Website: slack
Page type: payment
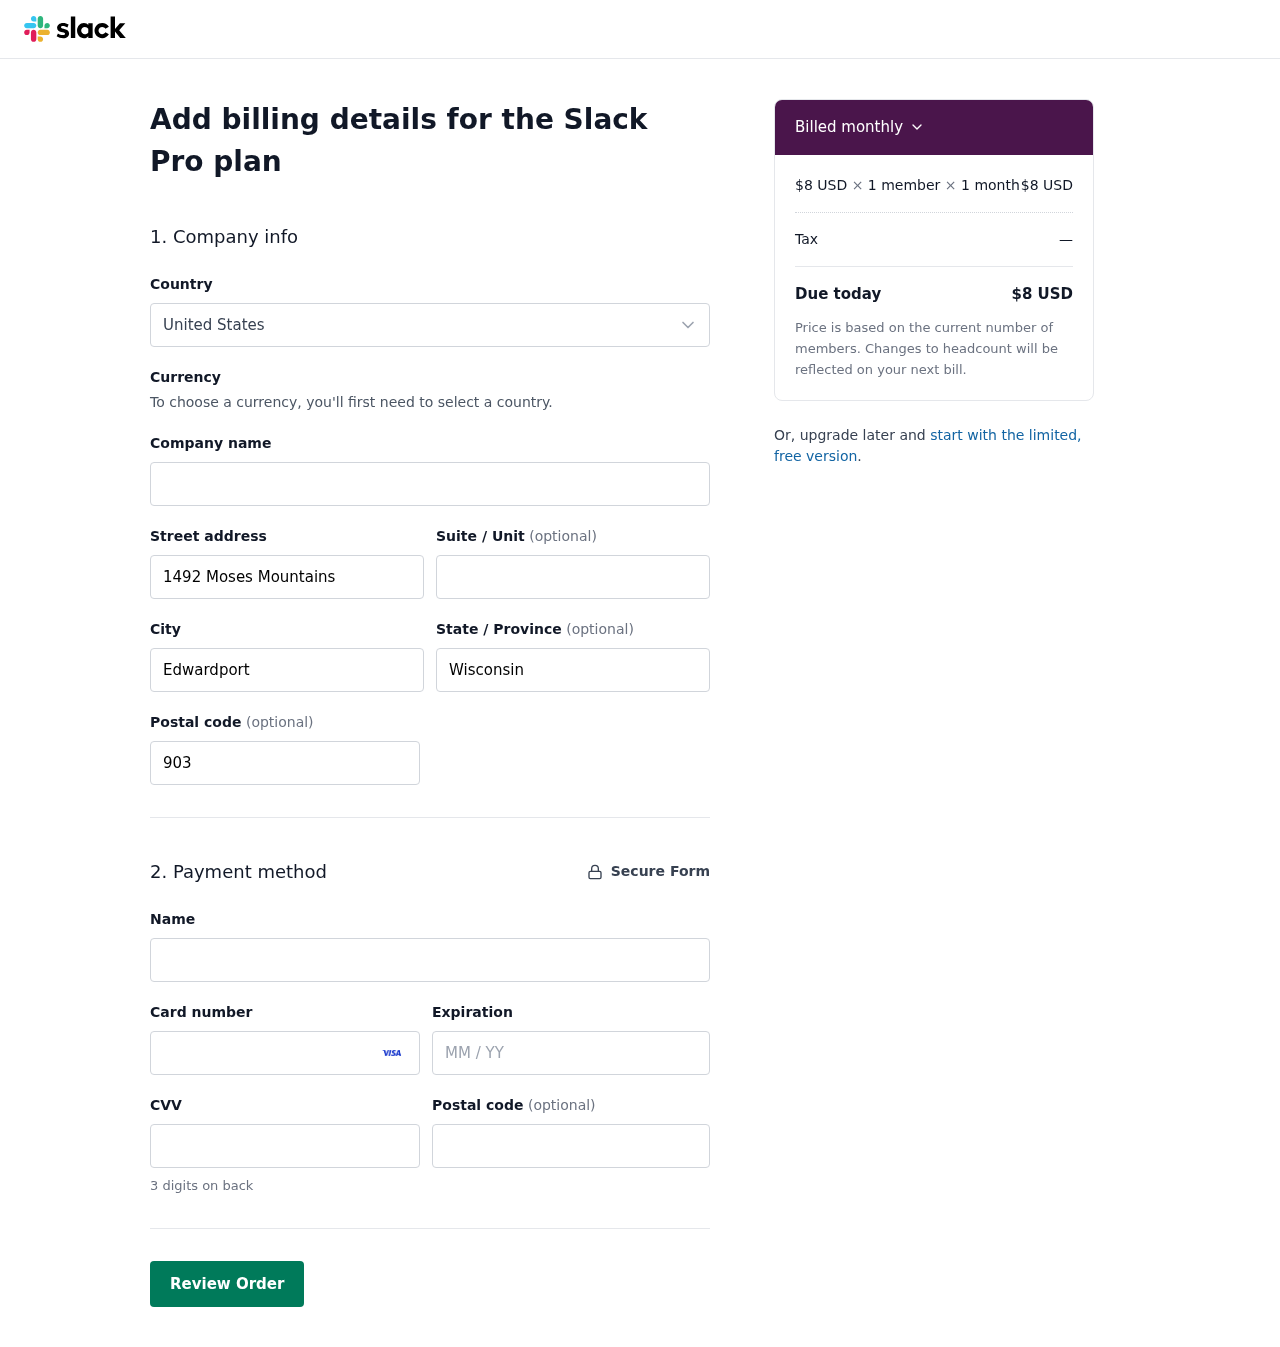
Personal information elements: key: PII_COUNTRY
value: United States
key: PII_STREET
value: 1492 Moses Mountains
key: PII_CITY
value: Edwardport
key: PII_STATE
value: Wisconsin
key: PII_POSTCODE
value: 90335
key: PII_FULLNAME
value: April Rodriguez
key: PII_CARD_NUMBER
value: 4093 3634 5683 4326
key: PII_CARD_EXPIRY
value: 02/26
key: PII_CARD_CVV
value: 780
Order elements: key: ORDER_PRICE_PER_MEMBER
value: $8 USD
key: ORDER_NUM_MEMBERS
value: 1 member
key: ORDER_NUM_MONTHS
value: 1 month
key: ORDER_SUBTOTAL
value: $8 USD
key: ORDER_TAX
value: —
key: ORDER_TOTAL
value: $8 USD